Field crop: maize
Growth stage: 2
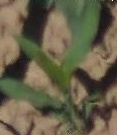
Species: maize